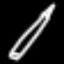
Label: pencil